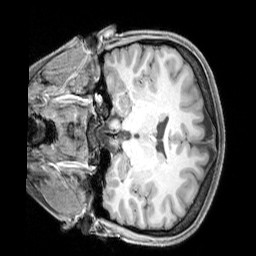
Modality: T1w
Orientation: coronal
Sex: female
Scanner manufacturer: siemens
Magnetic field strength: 3 T
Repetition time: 2.3 s
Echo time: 0.00226 s